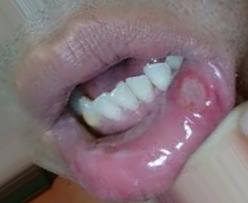
Condition: Mouth Ulcer